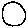
Label: moon